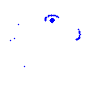
Particle: electron